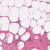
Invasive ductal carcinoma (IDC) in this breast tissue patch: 0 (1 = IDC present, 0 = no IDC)